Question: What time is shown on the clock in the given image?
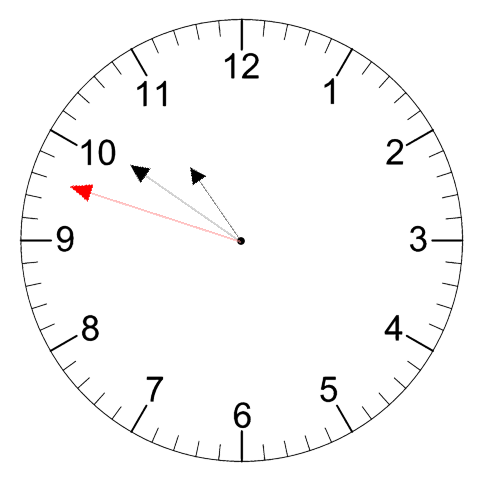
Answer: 10:50:48